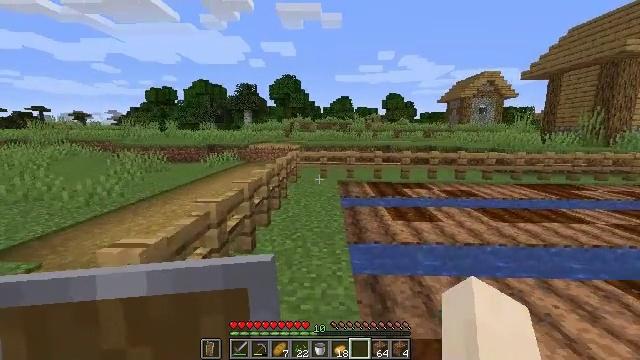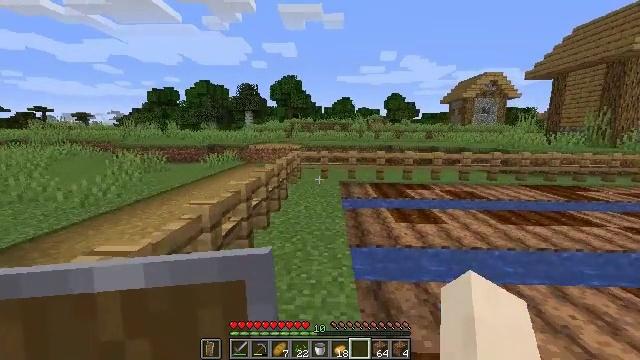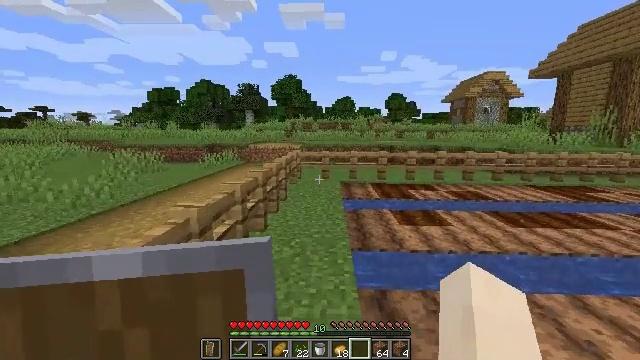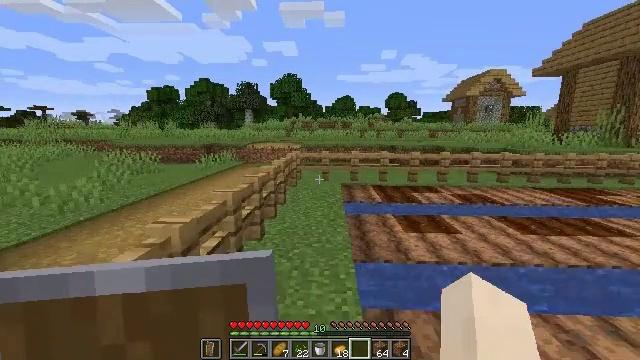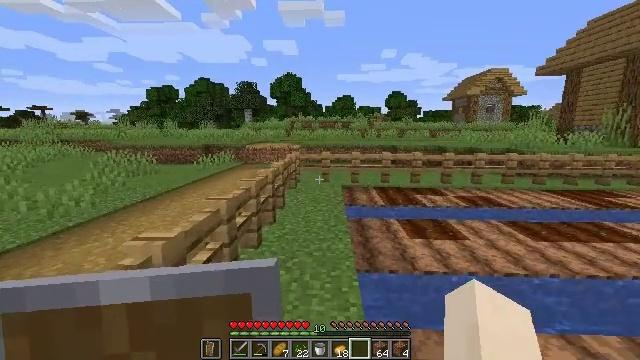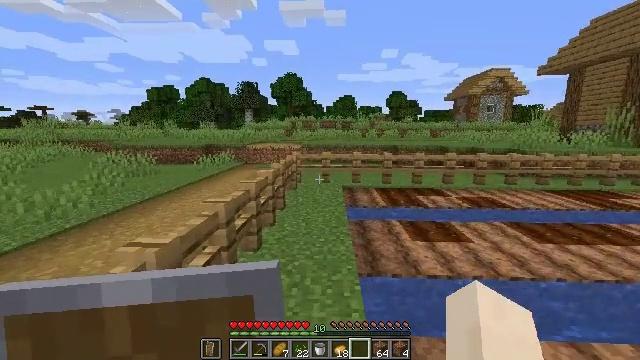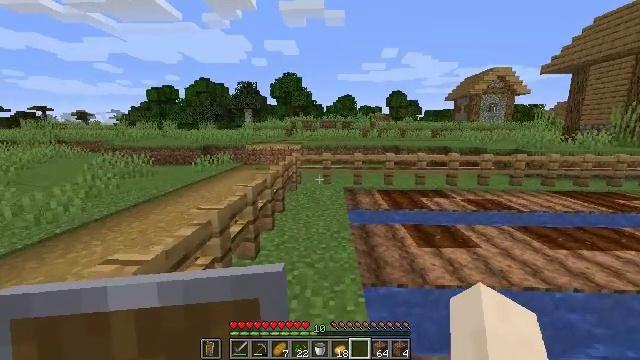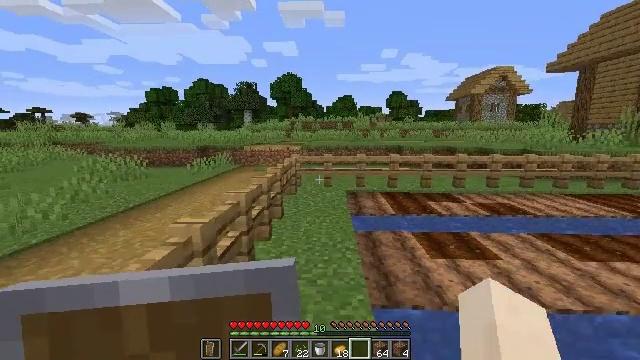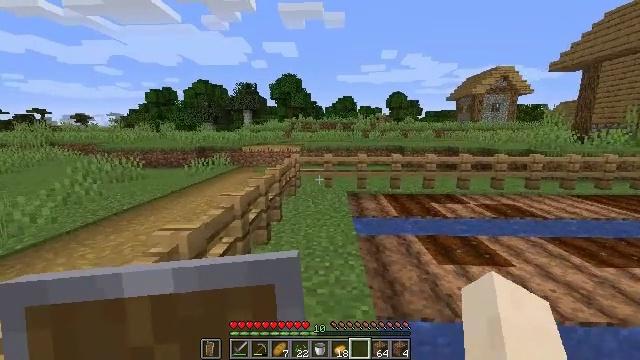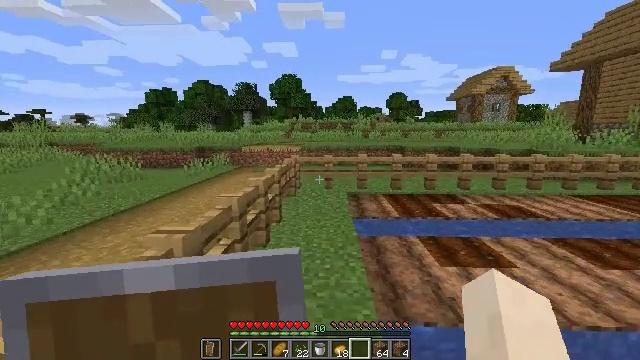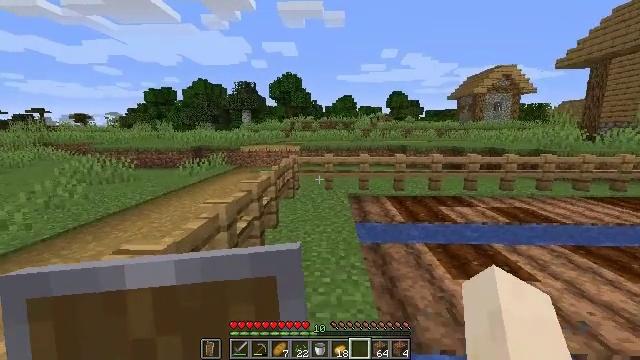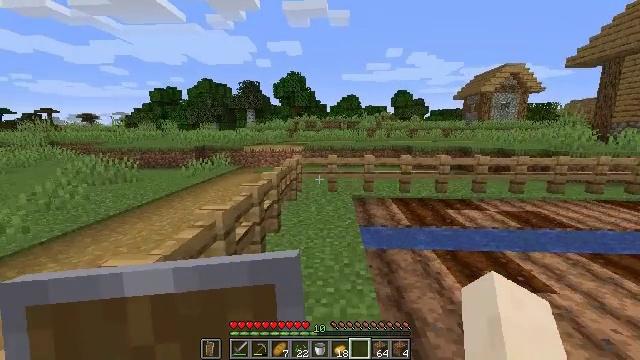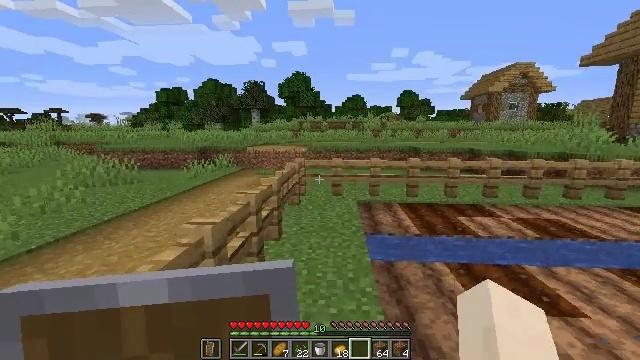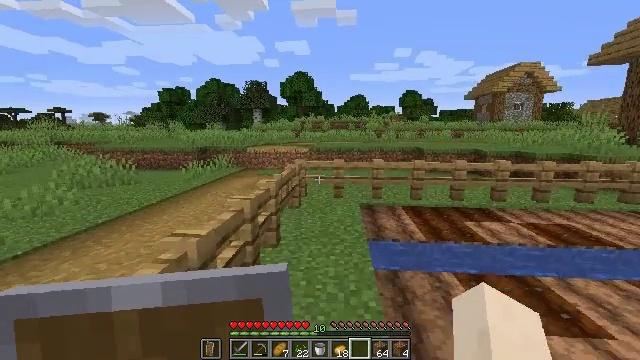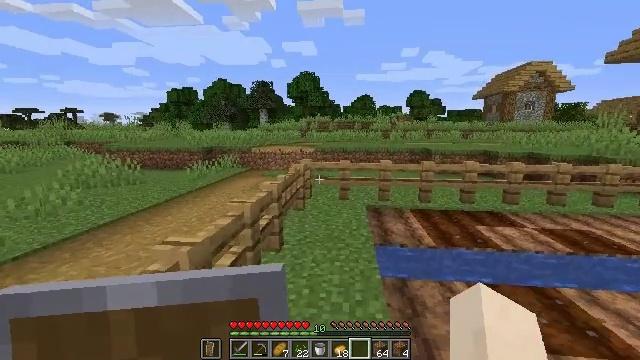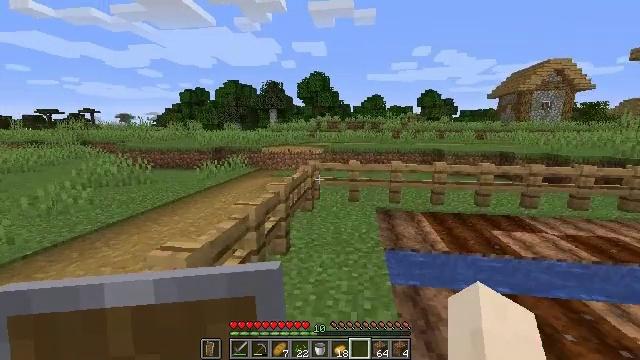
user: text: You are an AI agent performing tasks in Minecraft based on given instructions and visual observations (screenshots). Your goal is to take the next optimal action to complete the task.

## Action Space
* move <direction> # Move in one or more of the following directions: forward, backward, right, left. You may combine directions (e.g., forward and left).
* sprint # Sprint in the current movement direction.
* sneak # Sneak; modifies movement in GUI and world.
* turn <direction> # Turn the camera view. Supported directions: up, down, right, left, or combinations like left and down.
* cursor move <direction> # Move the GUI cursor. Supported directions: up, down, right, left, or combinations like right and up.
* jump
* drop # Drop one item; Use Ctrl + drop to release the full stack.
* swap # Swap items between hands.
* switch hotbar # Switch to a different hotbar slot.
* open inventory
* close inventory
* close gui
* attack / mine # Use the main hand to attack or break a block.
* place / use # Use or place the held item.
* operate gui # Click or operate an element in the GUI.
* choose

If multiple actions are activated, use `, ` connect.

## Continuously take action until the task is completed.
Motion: motion action
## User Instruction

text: Get a stone hoe by crafting it with the necessary materials.
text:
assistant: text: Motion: move forward
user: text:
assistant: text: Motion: move forward
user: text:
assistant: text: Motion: move forward
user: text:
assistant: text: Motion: move forward
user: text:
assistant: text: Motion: move forward
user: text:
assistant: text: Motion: move forward
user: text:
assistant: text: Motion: move forward
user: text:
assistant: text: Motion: move forward
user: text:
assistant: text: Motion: move forward
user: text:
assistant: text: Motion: move forward
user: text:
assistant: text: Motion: move forward
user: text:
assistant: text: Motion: move forward, turn left
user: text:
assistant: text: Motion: move forward
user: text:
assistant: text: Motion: move forward, turn left
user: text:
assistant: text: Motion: move forward, turn left
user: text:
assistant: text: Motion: move forward, turn left
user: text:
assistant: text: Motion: move forward
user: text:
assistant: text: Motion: move forward, turn down
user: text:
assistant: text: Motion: move forward, turn down
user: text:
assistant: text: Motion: move forward, turn down
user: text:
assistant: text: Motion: move forward, turn down
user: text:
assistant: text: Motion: move forward
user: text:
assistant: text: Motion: move forward
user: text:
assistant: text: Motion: move forward
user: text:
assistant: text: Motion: move forward, use / place
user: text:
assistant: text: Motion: move forward, use / place
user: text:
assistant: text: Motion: move forward and move right, use / place
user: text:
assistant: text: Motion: move forward and move right, turn right and down, use / place
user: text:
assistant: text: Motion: move forward and move right, turn right and down
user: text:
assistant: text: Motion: move forward and move right, turn left and down